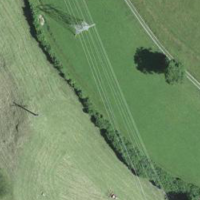
EUNIS habitat code: 24
Species observed at this site:
Briza media